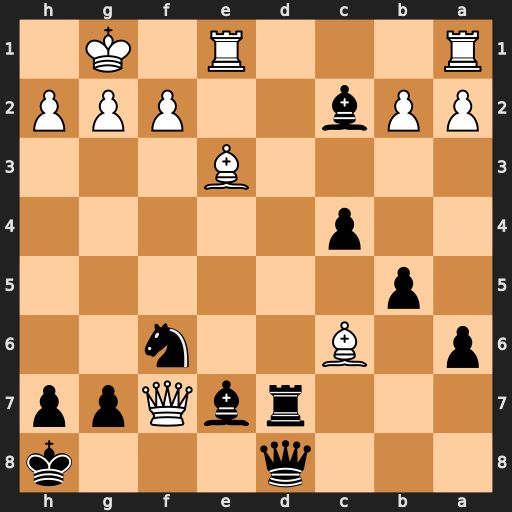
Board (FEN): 3q3k/3rbQpp/p1B2n2/1p6/2p5/4B3/PPb2PPP/R3R1K1
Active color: b
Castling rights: -
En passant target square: -
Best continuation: Bg6 Qe6 Rd6